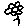
Label: flower